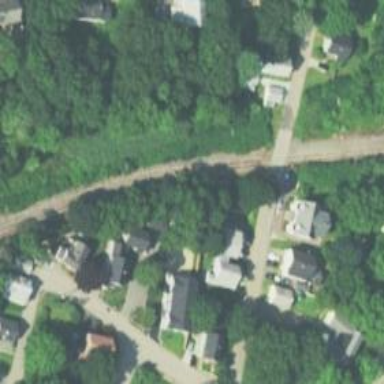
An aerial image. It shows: Railway siding with rails.